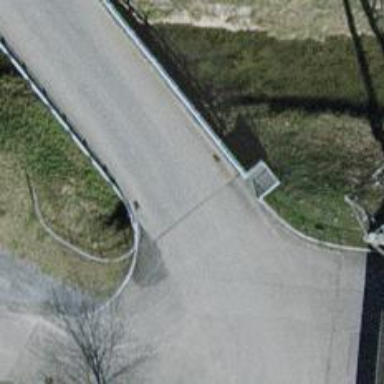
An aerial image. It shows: Unclassified road with paved surface crossing bridge.